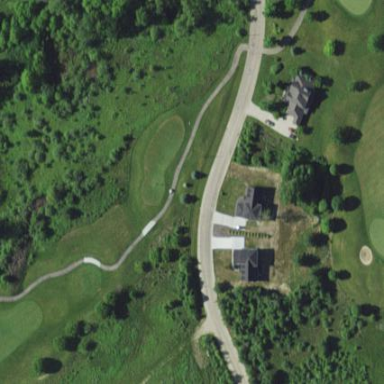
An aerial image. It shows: Rough area in golf course.